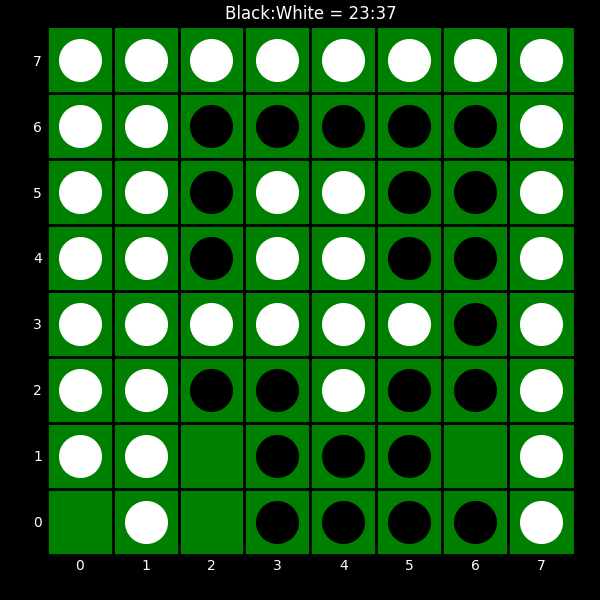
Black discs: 23
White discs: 37